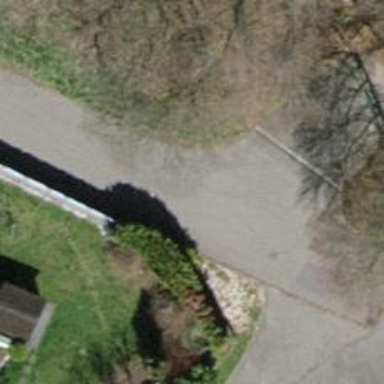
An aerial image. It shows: Turning circle on the road.